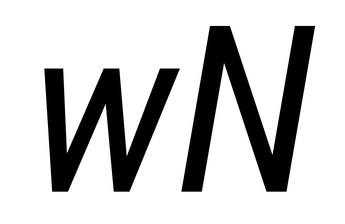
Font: Roboto-Italic_Condensed_Italic